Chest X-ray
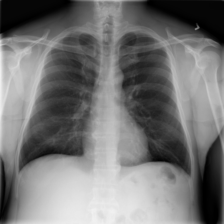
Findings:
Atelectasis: negative
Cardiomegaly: negative
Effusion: negative
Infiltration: negative
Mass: negative
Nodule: negative
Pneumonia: negative
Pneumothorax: negative
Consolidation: negative
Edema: negative
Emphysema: negative
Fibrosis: negative
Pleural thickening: negative
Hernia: negative